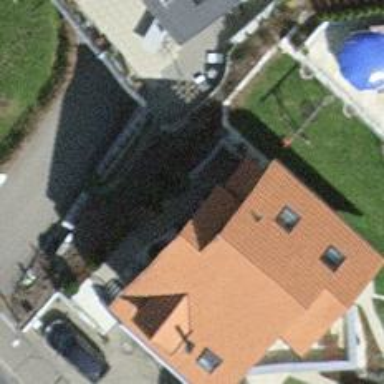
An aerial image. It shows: Solar photovoltaic panel generator on roof.